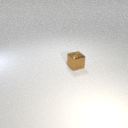
small brown metal cube